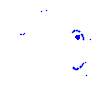
Particle: electron